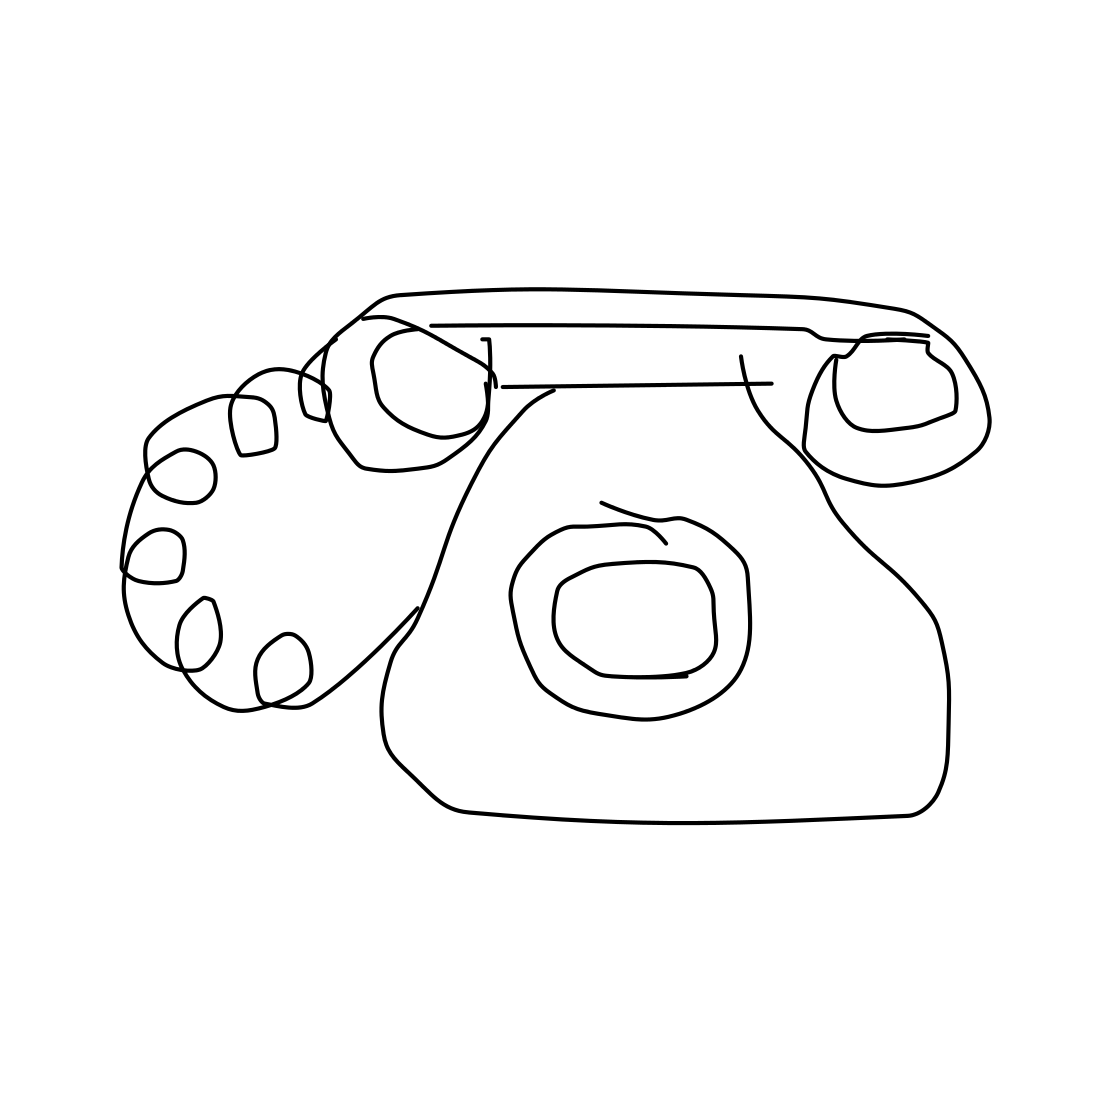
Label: telephone